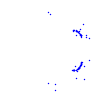
Particle: proton